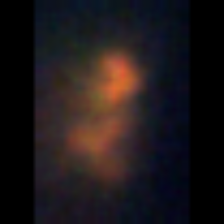
Taxon: Unknown_detritus
Group: Unknown